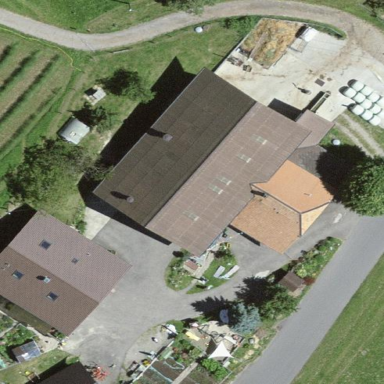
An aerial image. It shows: Farm building.